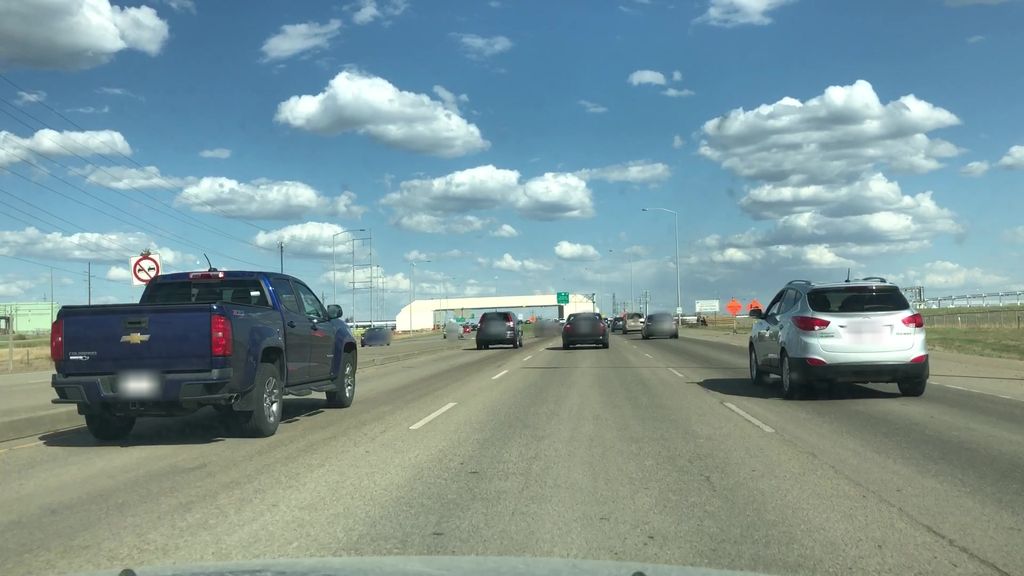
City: edmonton